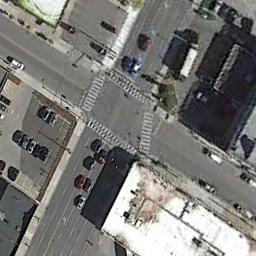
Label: intersection